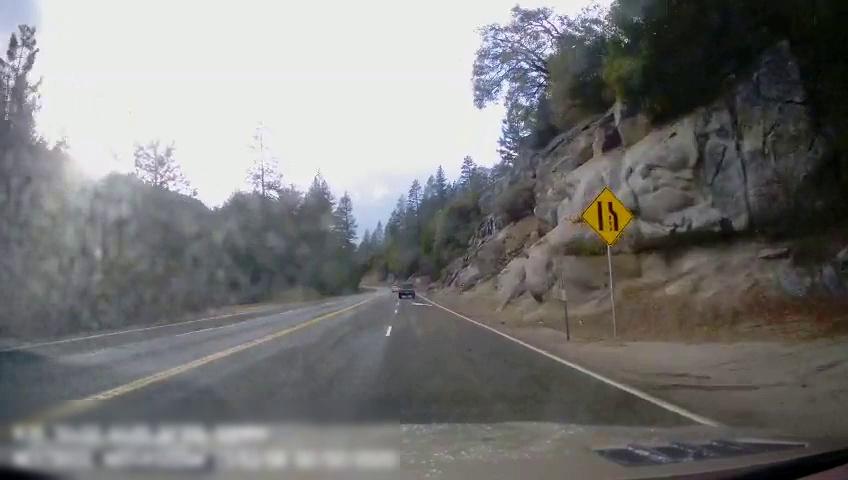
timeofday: Day
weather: Sunny
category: Drivable Space
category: Vehicles | Truck
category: Lanes | Current Lane
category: Lanes | Current Lane
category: Lanes | Opposite Lane
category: Lanes | Opposite Lane
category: Lanes | Opposite Lane
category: Lanes | Opposite Lane
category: Traffic | Signs